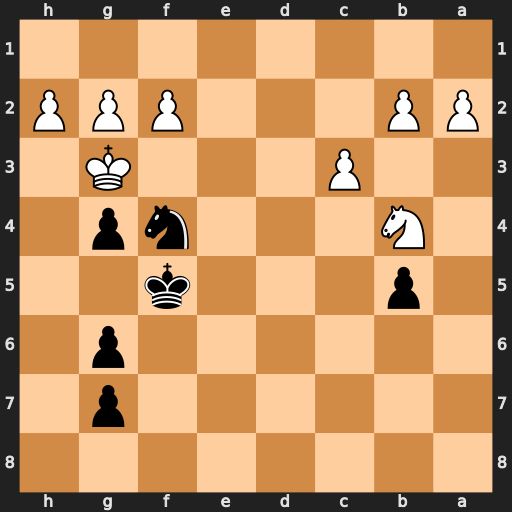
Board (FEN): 8/6p1/6p1/1p3k2/1N3np1/2P3K1/PP3PPP/8
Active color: b
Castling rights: -
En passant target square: -
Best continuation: Ne2+ Kh4 g5+ Kh5 Nf4#